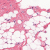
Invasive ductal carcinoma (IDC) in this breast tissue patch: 0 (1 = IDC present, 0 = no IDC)